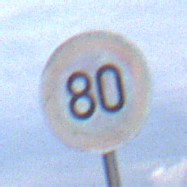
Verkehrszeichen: Geschwindigkeit80
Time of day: MorningAfternoon
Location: Outdoor (Nature)
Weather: PartlyCloudy
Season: NotSpecified
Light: Natural